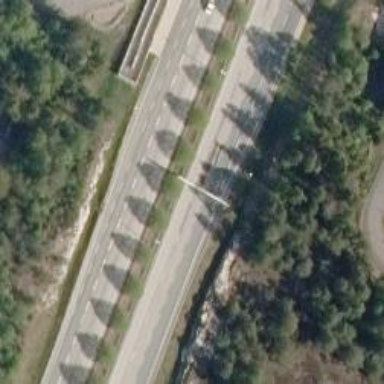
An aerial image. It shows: Asphalt road designated as trunk highway.